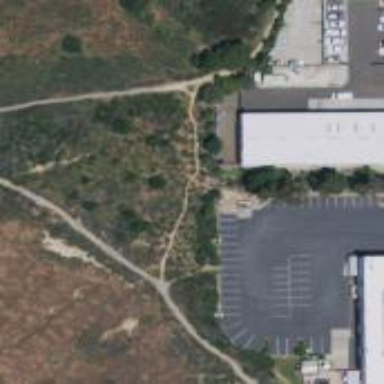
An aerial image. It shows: Footway and path are visible.